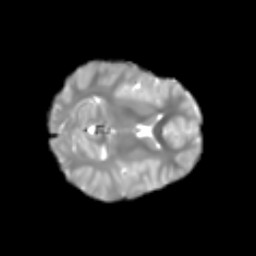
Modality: T2w
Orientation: axial
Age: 6
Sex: female
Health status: healthy